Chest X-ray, PA view. Patient: 35 years old, sex F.
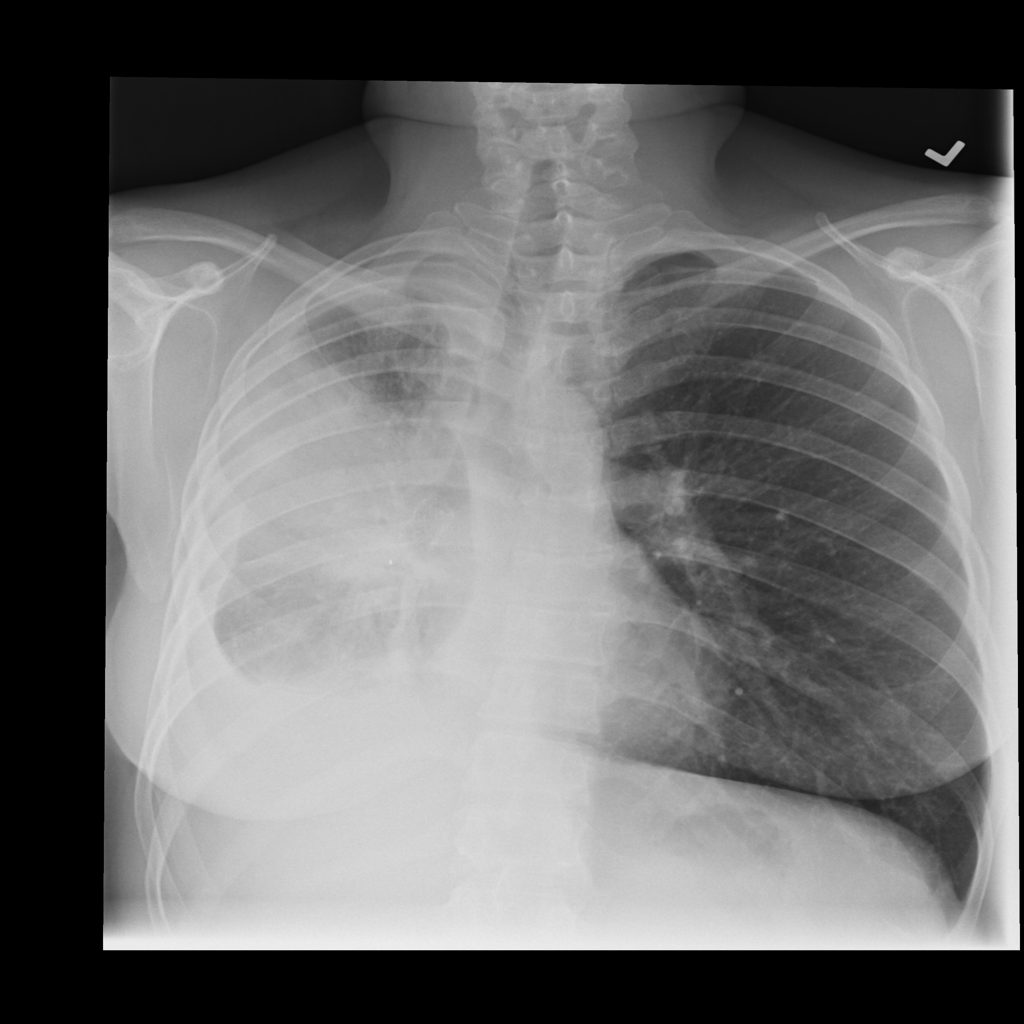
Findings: Atelectasis